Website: bh-photo
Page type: address-validator
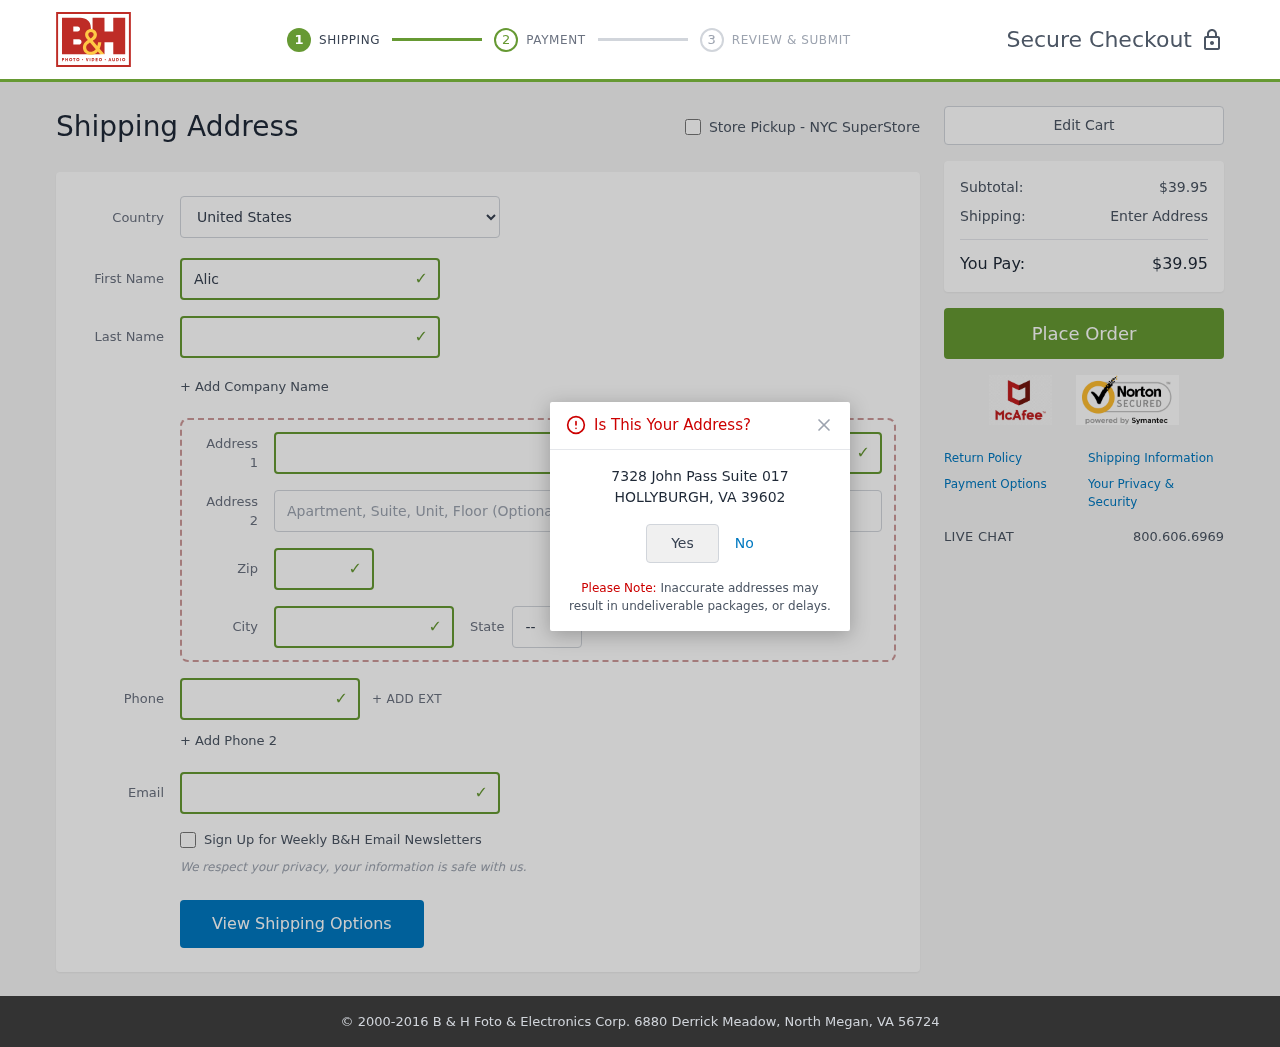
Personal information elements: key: PII_CITY
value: Hollyburgh
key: PII_COUNTRY
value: United States
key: PII_EMAIL
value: alicia.gill@hotmail.com
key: PII_FIRSTNAME
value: Alicia
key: PII_LASTNAME
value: Gill
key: PII_PHONE
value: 7469751389
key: PII_POSTCODE
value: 39602
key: PII_STATE_ABBR
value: VA
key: PII_STREET
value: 7328 John Pass Suite 017
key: PII_STREET2
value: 4035 Bailey Pines Suite 583
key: PII_CITY_CONFIRM
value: HOLLYBURGH
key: PII_POSTCODE_FULL
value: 39602
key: PII_POSTCODE_NUMERIC
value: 39602
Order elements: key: ORDER_SUBTOTAL
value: $39.95
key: ORDER_TOTAL
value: $39.95